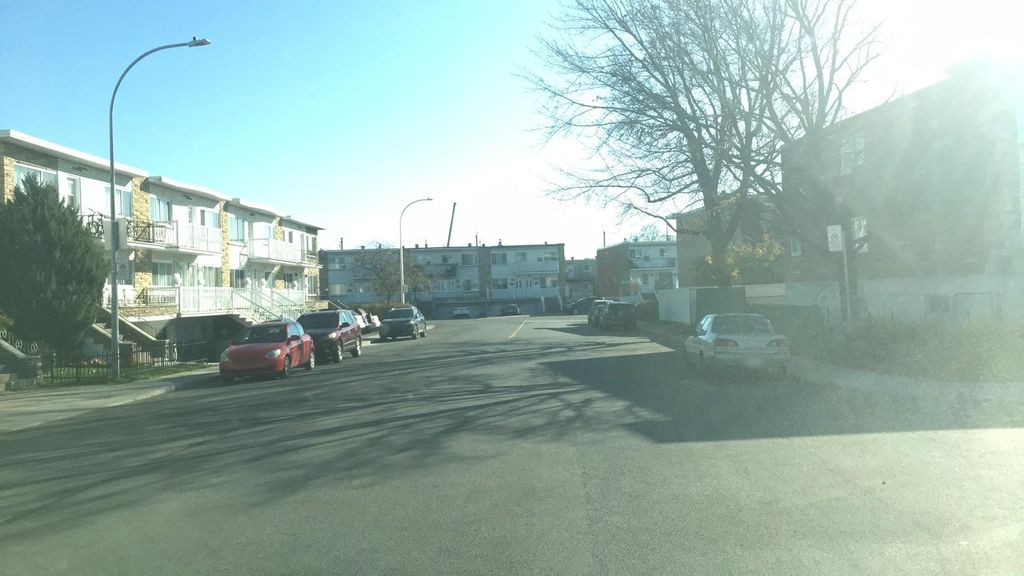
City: montreal